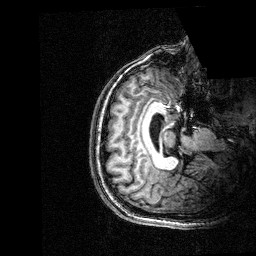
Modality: T1w
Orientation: axial
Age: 25
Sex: male